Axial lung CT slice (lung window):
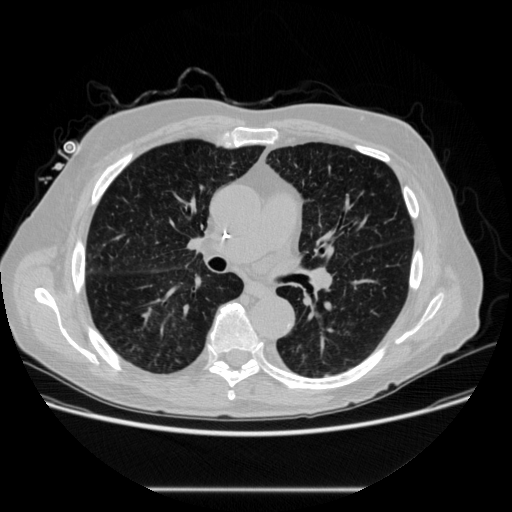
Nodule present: no